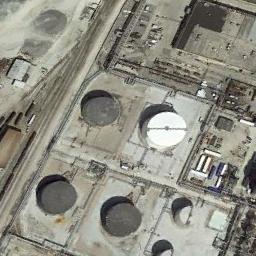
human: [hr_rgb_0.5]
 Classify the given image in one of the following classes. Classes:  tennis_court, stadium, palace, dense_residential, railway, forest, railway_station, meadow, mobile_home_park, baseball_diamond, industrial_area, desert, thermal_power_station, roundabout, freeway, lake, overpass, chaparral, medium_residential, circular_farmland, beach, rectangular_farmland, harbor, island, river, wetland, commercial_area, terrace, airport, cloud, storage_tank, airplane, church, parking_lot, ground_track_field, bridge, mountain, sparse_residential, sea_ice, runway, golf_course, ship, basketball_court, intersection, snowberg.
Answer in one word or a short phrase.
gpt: storage_tank